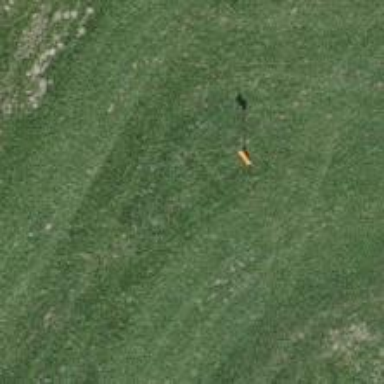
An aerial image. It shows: Aerial marker on pole.